Question: Popup panels in RichFaces are pretty ugly to work with to be honest. There are several calls to some JavaScripts involved which makes it not easy to derive something that works in general. Anyway, I was trying the following:
'''
<?xml version="1.0" encoding="UTF-8"?>
<!DOCTYPE html PUBLIC "-//W3C//DTD XHTML 1.0 Transitional//EN"
"http://www.w3.org/TR/xhtml1/DTD/xhtml1-transitional.dtd">
<ui:composition xmlns="http://www.w3.org/1999/xhtml"
xmlns:f="http://java.sun.com/jsf/core"
xmlns:h="http://java.sun.com/jsf/html"
xmlns:ui="http://java.sun.com/jsf/facelets"
xmlns:a4j="http://richfaces.org/a4j"
xmlns:rich="http://richfaces.org/rich">
<h:commandLink>
<h:graphicImage library="images/icons" name="#{buttonImageFileName}" />
<rich:tooltip value="#{buttonTooltipText}" direction="bottomRight" />
<rich:componentControl target="#{popupId}" operation="show" />
</h:commandLink>
<rich:popupPanel modal="true"
height="#{popupHeight}"
resizeable="#{popupResizable}"
onmaskclick="#{componentCallToId}.hide(); return false;"
id="#{popupId}">
<f:facet name="header">
<h:outputText value="#{popupHeaderText}" />
</f:facet>
<f:facet name="controls">
<h:outputLink value="#" onclick="#{componentCallToId}.hide(); return false;">
<h:outputText value="X" />
</h:outputLink>
</f:facet>
<p>#{popupSubject}</p>
<p>
<h:inputText value="#{inputTextBean[inputTextProperty]}" styleClass="full-width" id="#{inputTextId}" />
</p>
<h:panelGrid columns="2" style="margin: 0 auto;">
<h:commandButton value="OK"
action="#{acceptButtonBean<URL>}"
onclick="#{componentCallToId}.hide(); return true;">
<a4j:ajax execute="@this #{inputTextId}" render="@form" />
</h:commandButton>
<h:commandButton value="Cancel" onclick="#{componentCallToId}.hide(); return false;" immediate="true" />
</h:panelGrid>
</rich:popupPanel>
</ui:composition>
'''
This displays an image button which pops up a simple input dialog, which is to be hidden by clicking outside the popup (onmaskclick="..."), by X'ing the popup in the top right corner ('<f:facet>' with 'onclick="..."'), or by pressing the Cancel '<h:commandButton onclick="...">'. On OK the AJAX form is to be submitted and the popup is hidden, too. But nothing happens (can't close):

The EL expression '#{componentCallToId}.hide(); return false;' is the "problem child" in the above. It is not working that way.
In its variant here (<URL> the call to control the component looks like this:
'''
<h:commandButton value="Cancel" onclick="#{rich:component('add-root-chapter-popup')}.hide(); return false;" immediate="true" />
'''
I pass the following parameters to '<ui:include>':
'''
<ui:include src="/subviews/add-node-clink-input-popup.xhtml">
<ui:param name="buttonImageFileName" value="add.png" />
...
<ui:param name="popupId" value="add-root-chapter-popup" />
<ui:param name="componentControlCallToId" value="rich:component('add-root-chapter-popup')" />
...
</ui:include>
'''
Notice the long entry (the rest seems to be working - even the strange syntax for the bean + method + arg, but this is not the focus here).
Why isn't '<ui:param name="componentControlCallToId" value="rich:component('add-root-chapter-popup')" />' working? Currently nothing happens when clicking outside the popup, X'ing, or pressing OK or Cancel (popup staying).
Firebug only shows:
'''
syntax error
.hide(); return false;
'''
Looks like the expression is evaluated to null/empty string.
What are my alternatives?
---
PS: Note, that I've previously tried to use the "popupId" in the Facelets expression like
'''
<h:commandButton value="Cancel" onclick="#{rich:component('popupId')}.hide(); return false;" immediate="true" />
'''
but this has the same result.
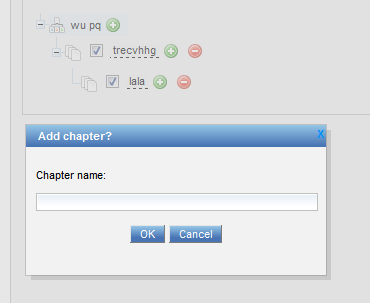
Answer: Omitting the single quotes did the trick:
'''
<h:commandButton value="Cancel" onclick="#{rich:component(popupId)}.hide(); return false;" immediate="true" />
'''
I thought they were part of JS, but they seem to be EL here.